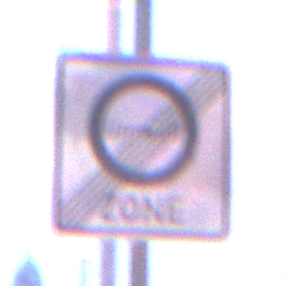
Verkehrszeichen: EndeUmweltzone
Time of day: Night
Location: Outdoor (Urban)
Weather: PartlyCloudy
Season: NotSpecified
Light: Artificial